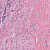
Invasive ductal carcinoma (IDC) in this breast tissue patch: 1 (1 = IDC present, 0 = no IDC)